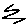
Label: zigzag